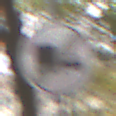
Verkehrszeichen: EndeUeberholverbotKraftfahrzeuge
Umgebung: Outdoor, Nature
Tageszeit: Midday
Wetter: Overcast
Licht: Natural
Jahreszeit: NotSpecified
Kontrast: LowContrast